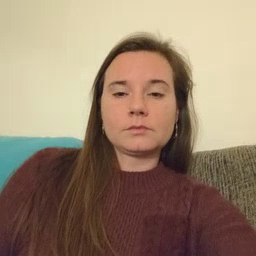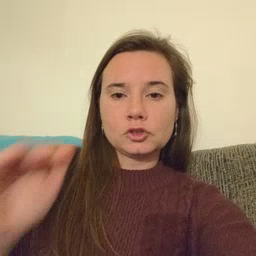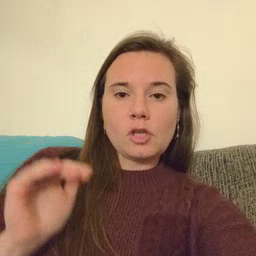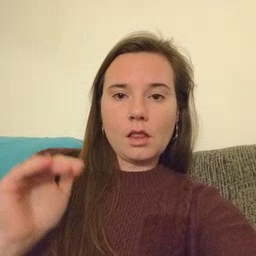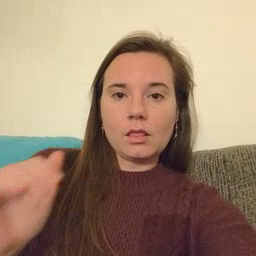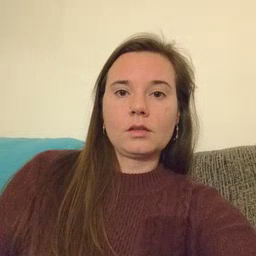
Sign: child